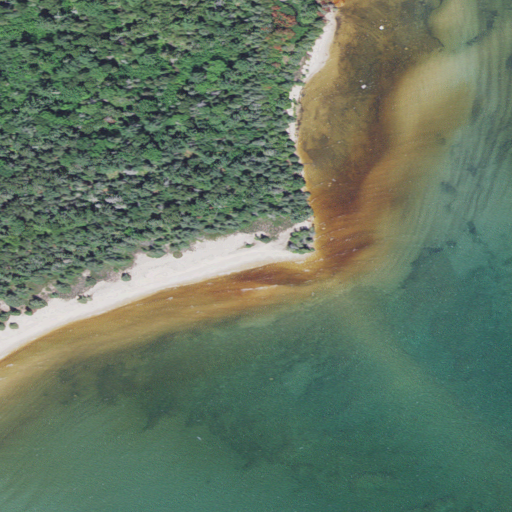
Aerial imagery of cape in Michigan named Grants Point containing open water, evergreen forest, barren land, woody wetlands, and grassland